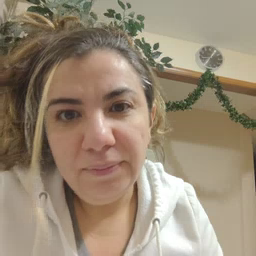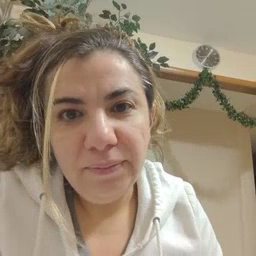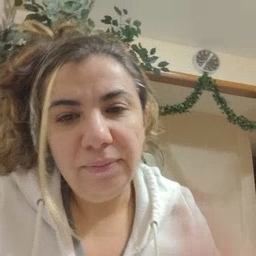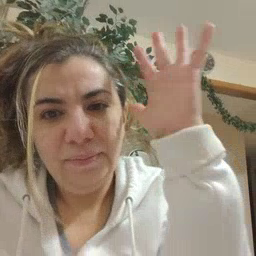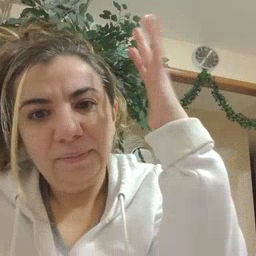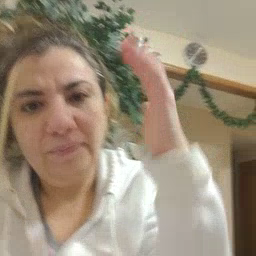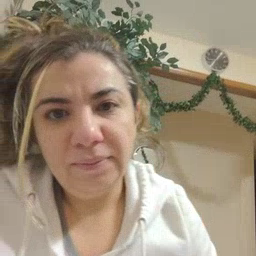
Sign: tree